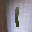
Label: 1